Field crop: maize
Growth stage: 2
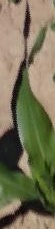
Species: maize